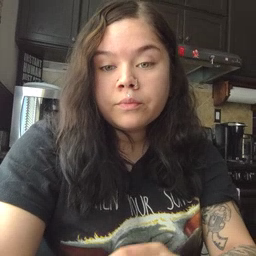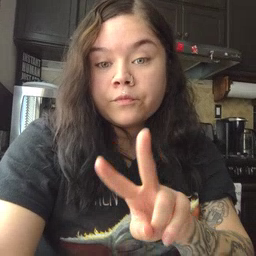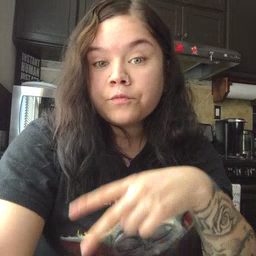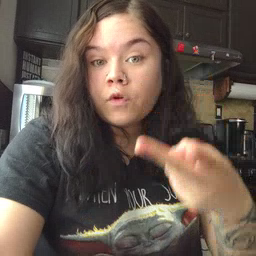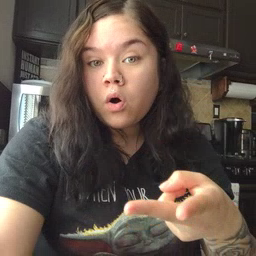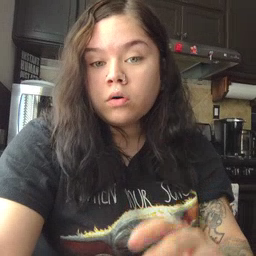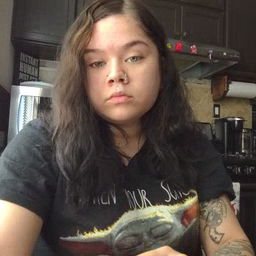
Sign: fall